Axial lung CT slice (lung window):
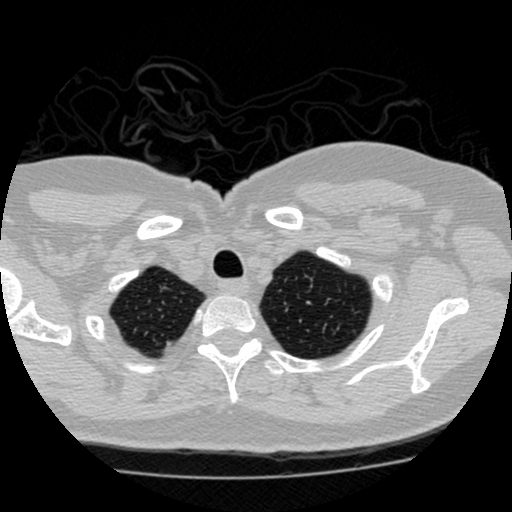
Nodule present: no